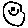
Label: smiley face